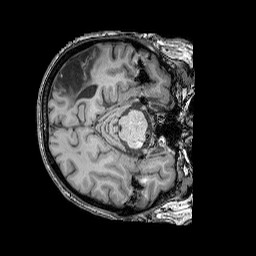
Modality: T1w
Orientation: axial
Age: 72
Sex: male
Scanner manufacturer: siemens
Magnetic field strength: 3 T
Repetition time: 2.25 s
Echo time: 0.00411 s